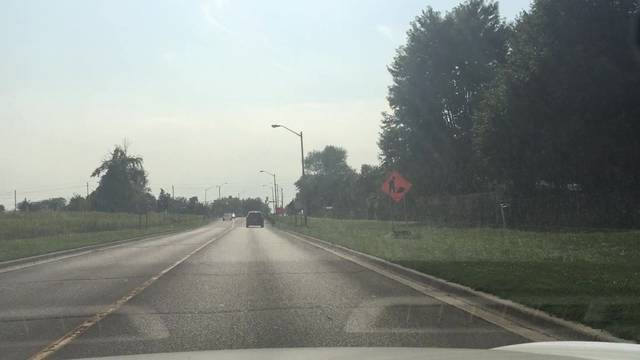
Region: Canada
Coordinates: 43.892, -78.804